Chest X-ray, PA view. Patient: 70 years old, sex M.
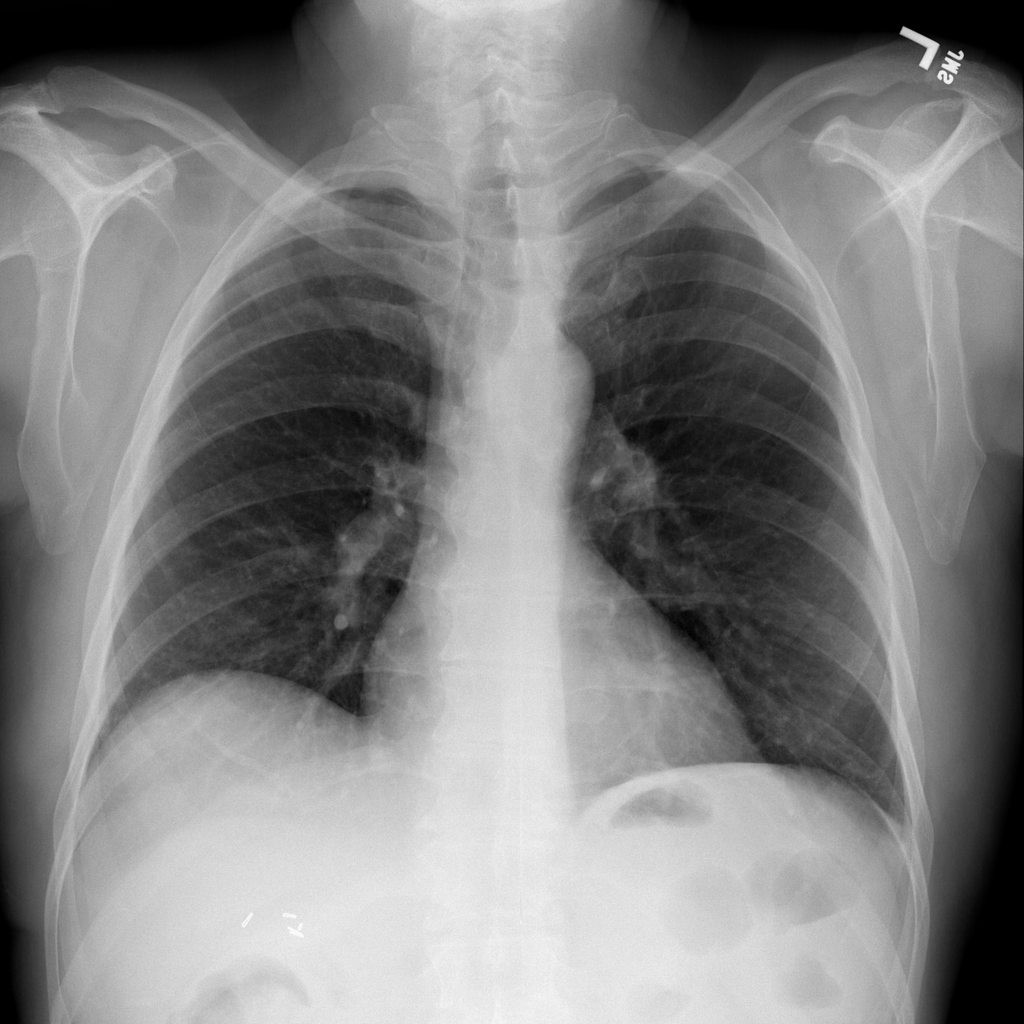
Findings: No Finding